Question: I'm currently using a Windows 10 OS, I currently have JDK 13, and Netbeans 8.2 version. Whenever I try to create a new project, the pop-up window never seems to open or whenever I try to open the Projects or Files tab it decides not to open. Below is a screenshot on what it looks like currently. I downloaded the Netbeans 8.2 version that comes with Glassfish.
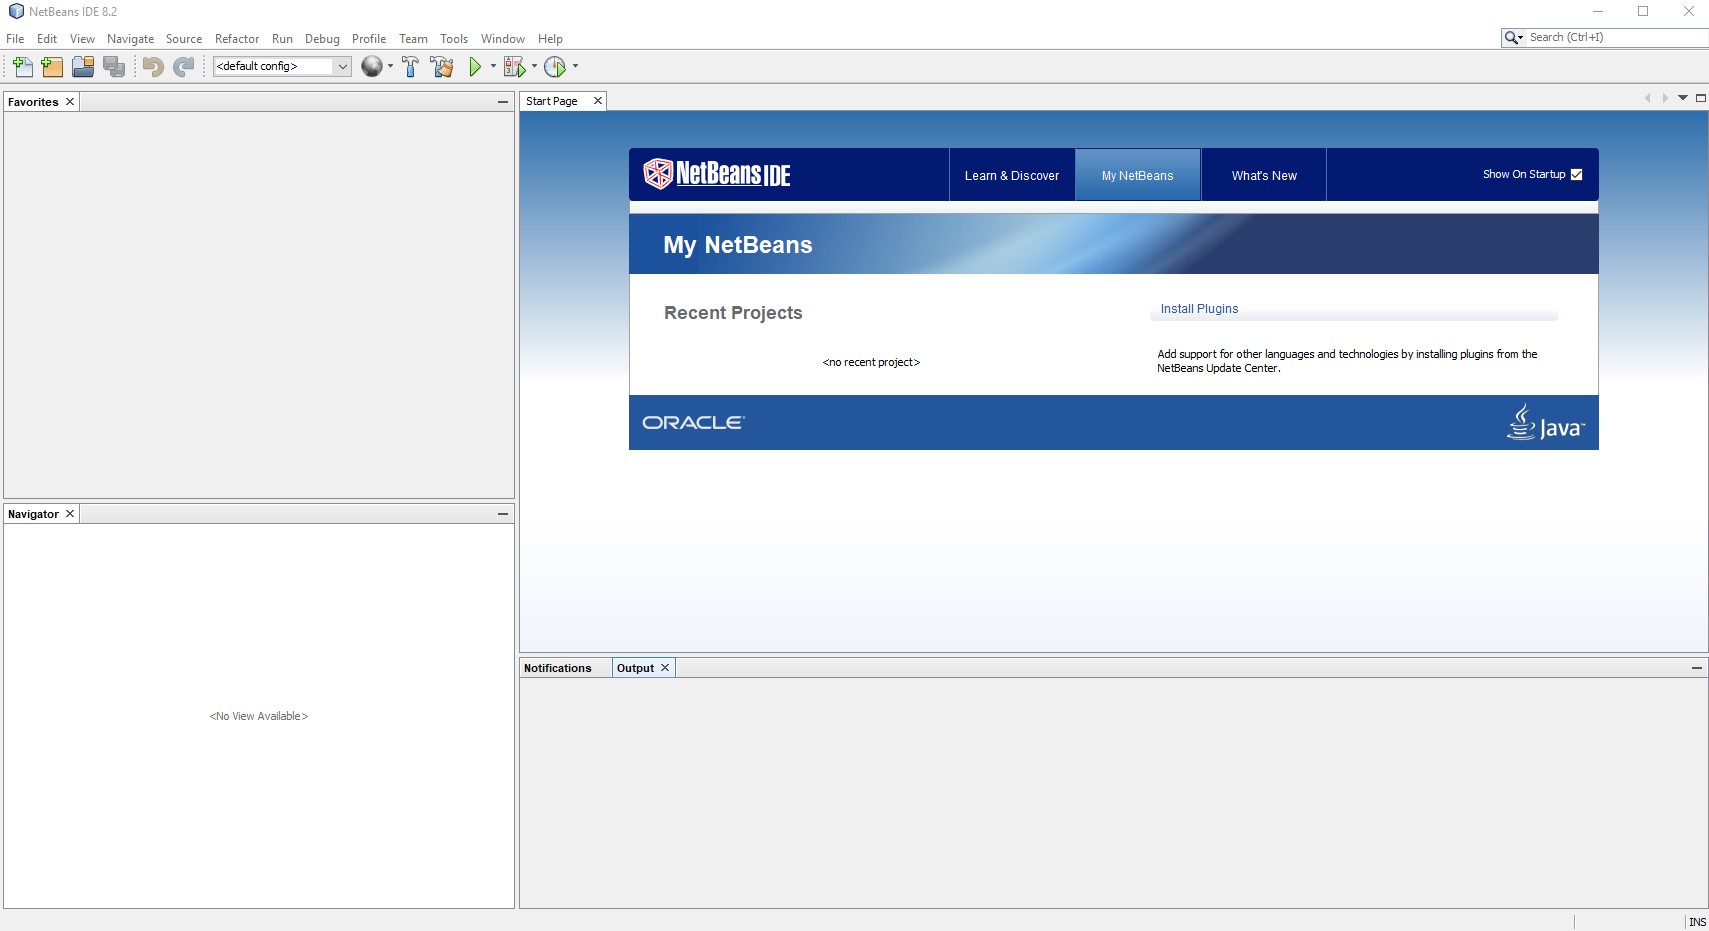
Answer: Solution - I had to downgrade back to JDK 8 and change the configurations of netbeans to have JDK 8 as my directory!